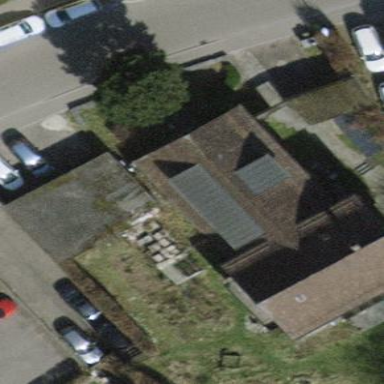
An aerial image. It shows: Building with cross-pitched tile roof.